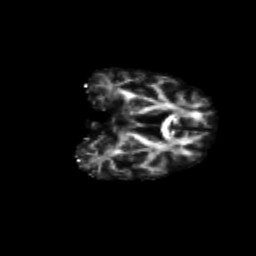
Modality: FA
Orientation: coronal
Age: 77
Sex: female
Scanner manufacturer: siemens
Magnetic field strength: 3 T
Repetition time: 4.71 s
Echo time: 0.0906 s